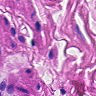
Metastatic tissue present: no